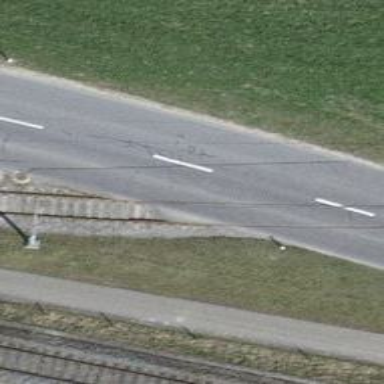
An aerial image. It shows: Single-track spur railway line.